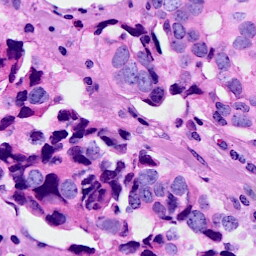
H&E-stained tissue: Breast